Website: lowes
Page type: order-returns
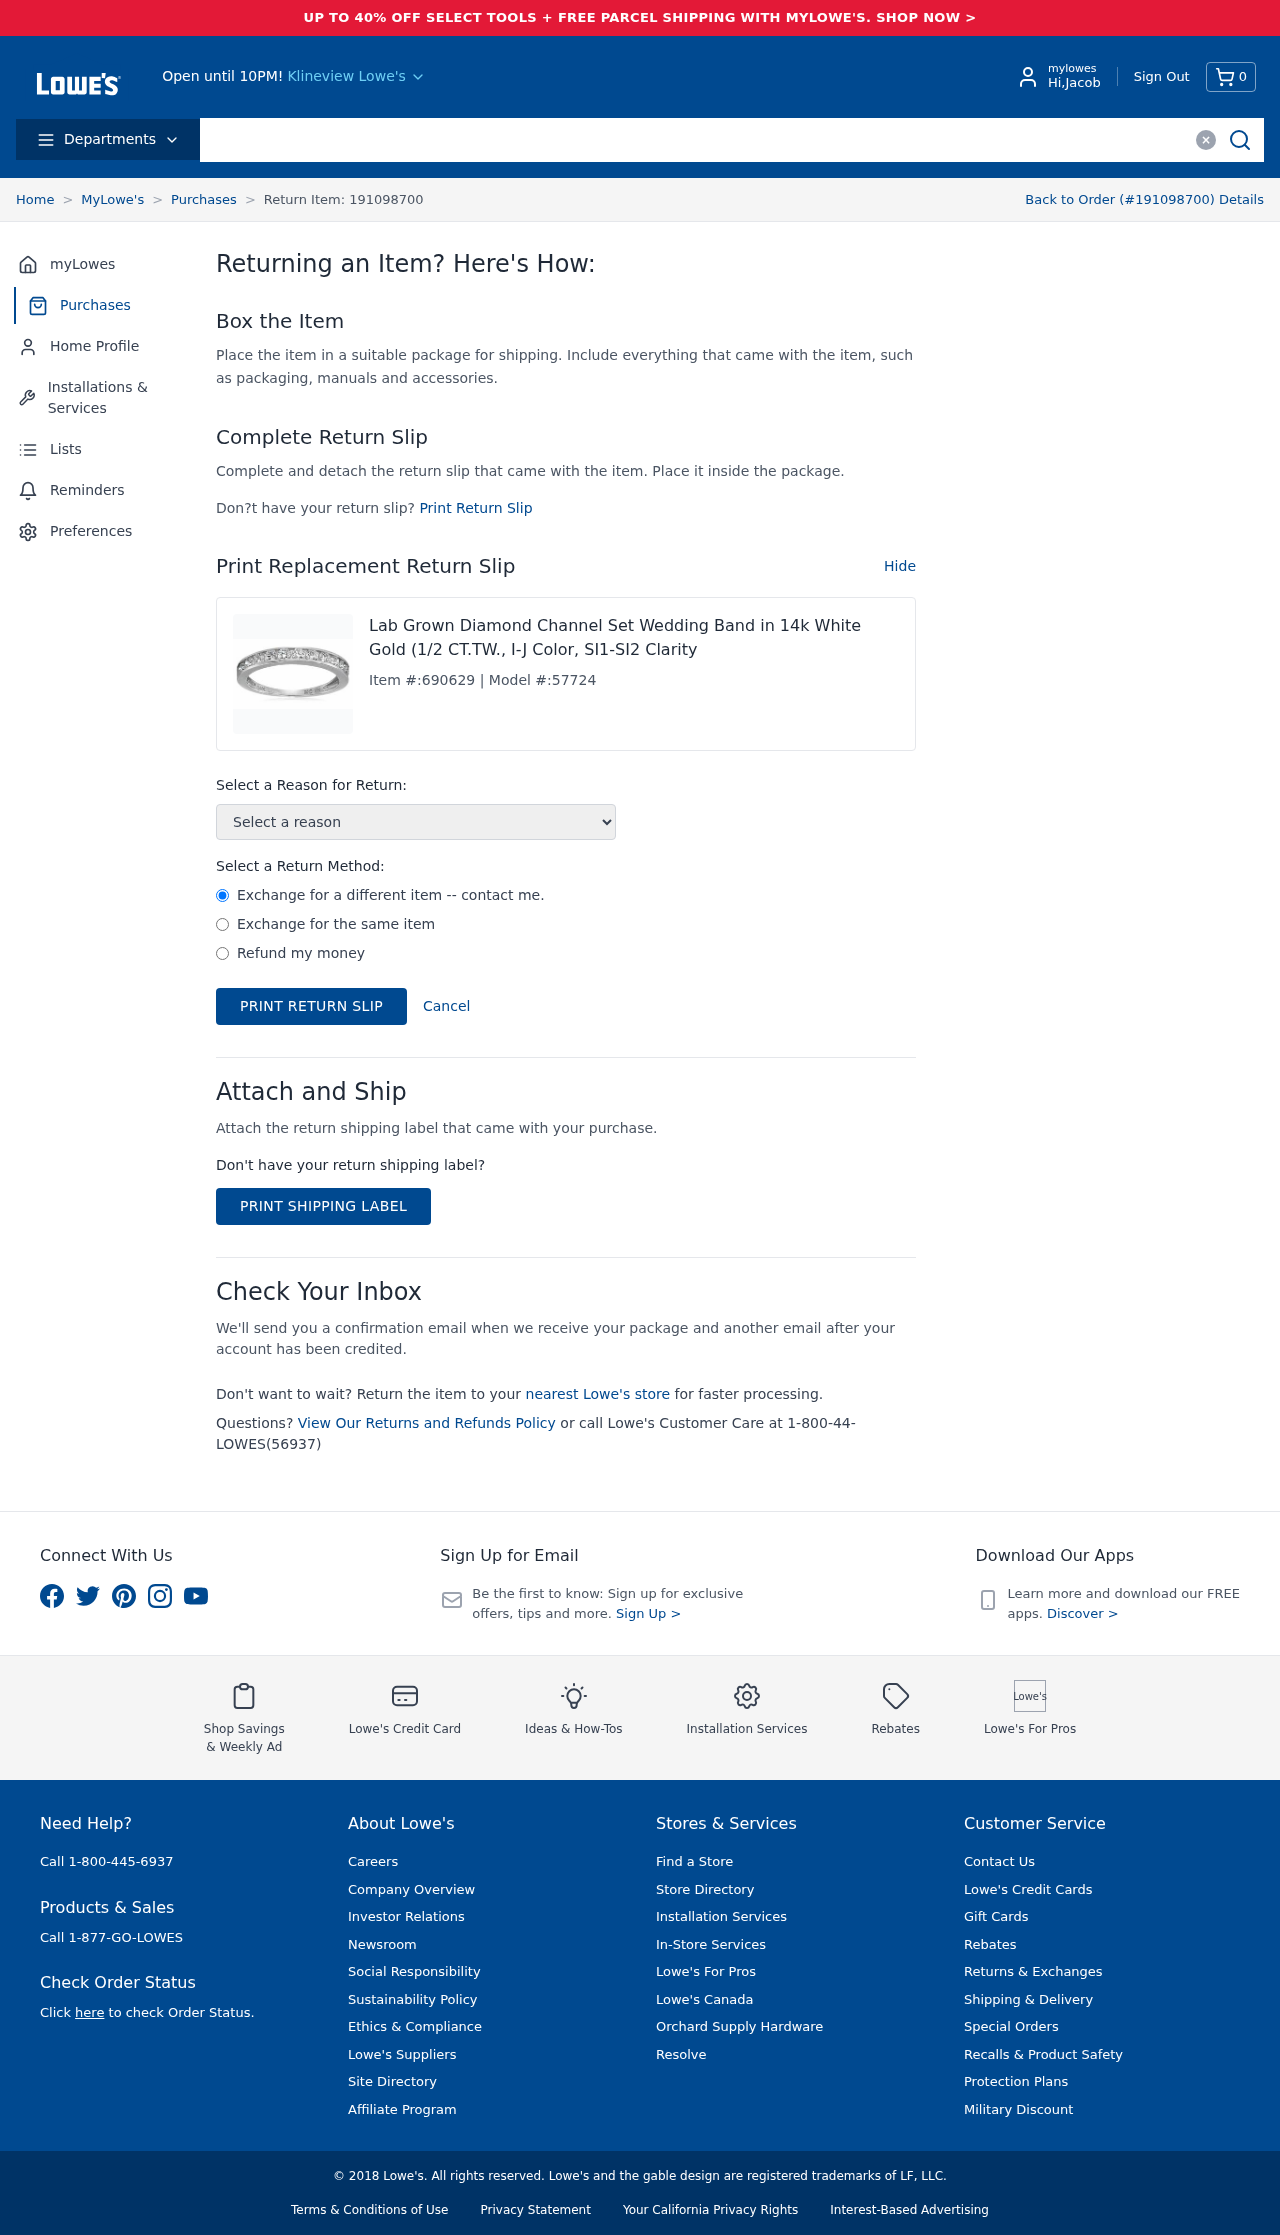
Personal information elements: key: PII_CITY
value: Klineview Lowe's
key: PII_FIRSTNAME
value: Jacob
Product elements: key: PRODUCT1_NAME
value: Lab Grown Diamond Channel Set Wedding Band in 14k White Gold (1/2 CT.TW., I-J Color, SI1-SI2 Clarity
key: PRODUCT1_ITEM_NUMBER
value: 690629
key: PRODUCT1_MODEL_NUMBER
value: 57724
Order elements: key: ORDER_NUM_ITEMS
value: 0
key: ORDER_ID
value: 191098700
Other elements: key: RETURN_ITEM_ID
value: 191098700
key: RETURN_METHOD
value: Exchange for a different item -- contact me.
Exchange for the same item
Refund my money